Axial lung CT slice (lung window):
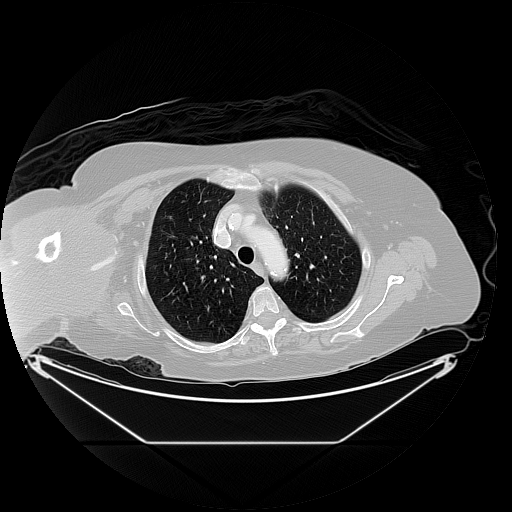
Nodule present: no